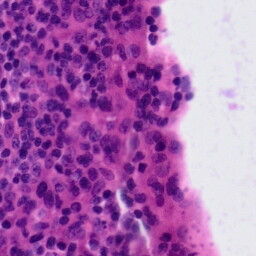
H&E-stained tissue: Tonsil